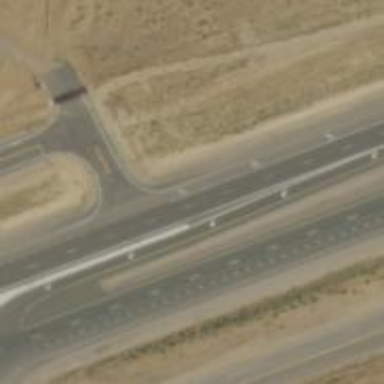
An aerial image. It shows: Trunk link highway with asphalt surface.